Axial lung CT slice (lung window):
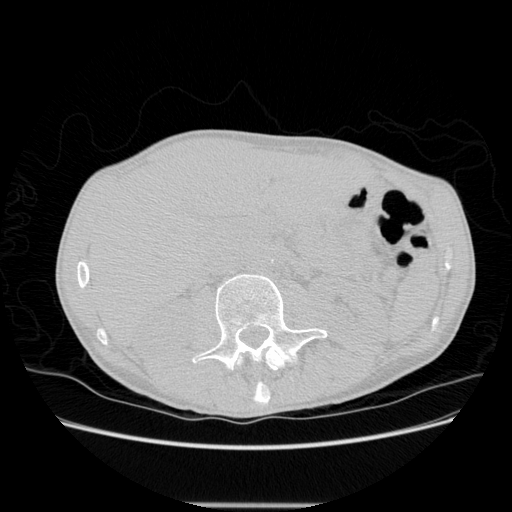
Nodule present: no